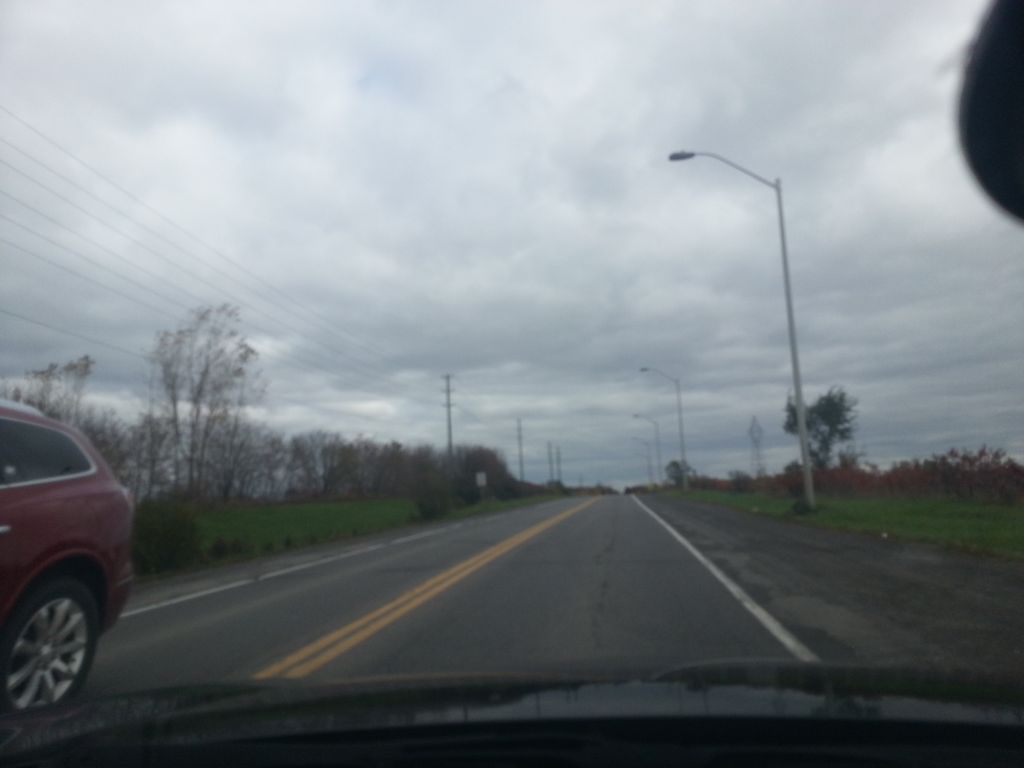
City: ottawa-gatineau